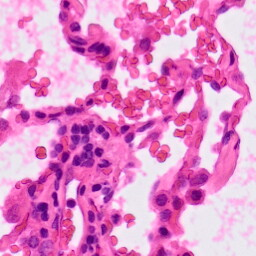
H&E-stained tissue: Lung